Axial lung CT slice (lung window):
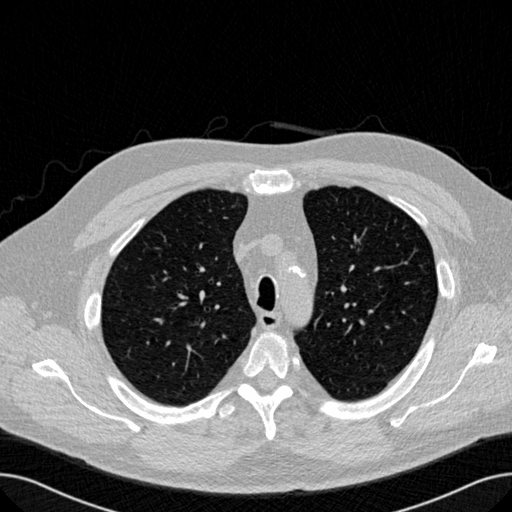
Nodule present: no